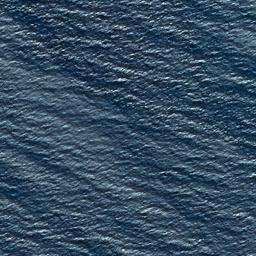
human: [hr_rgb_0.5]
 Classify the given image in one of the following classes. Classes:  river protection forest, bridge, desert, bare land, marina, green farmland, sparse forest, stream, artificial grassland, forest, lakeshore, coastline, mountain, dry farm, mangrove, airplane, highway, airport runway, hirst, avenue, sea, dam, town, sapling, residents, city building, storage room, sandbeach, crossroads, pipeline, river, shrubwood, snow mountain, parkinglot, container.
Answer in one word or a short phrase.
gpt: sea